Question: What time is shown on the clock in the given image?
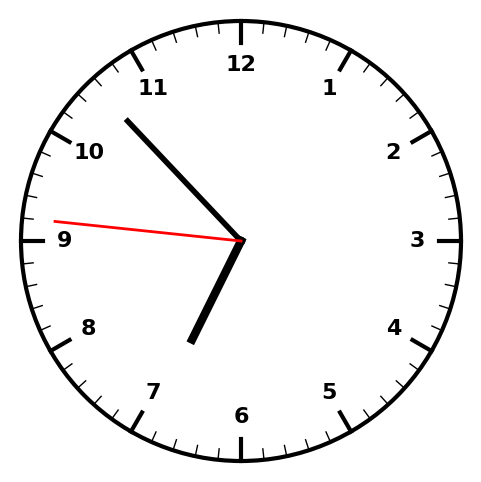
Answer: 06:52:46